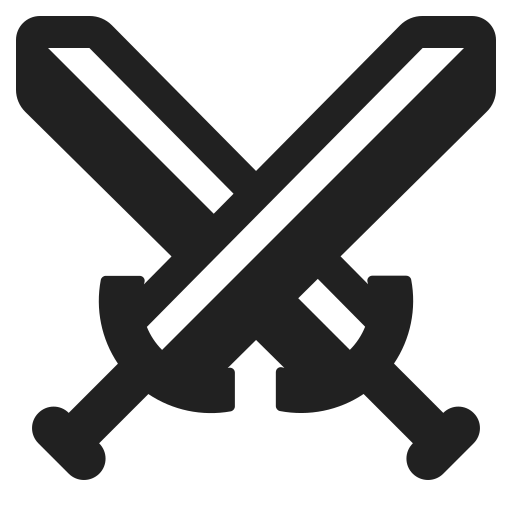
crossed swords high contrast